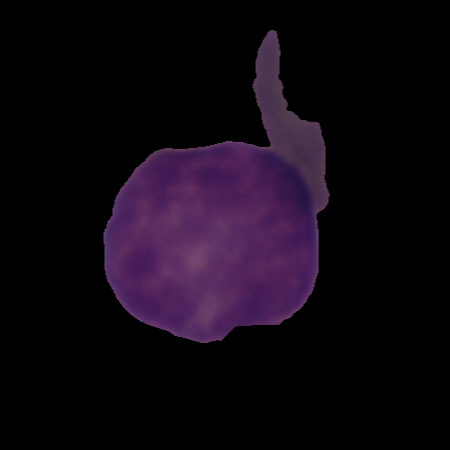
Label: cancer